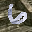
Label: 6